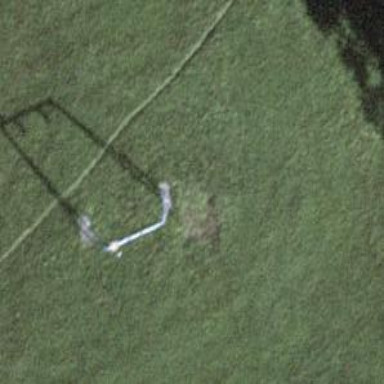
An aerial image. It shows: Pylon used for aerialway.